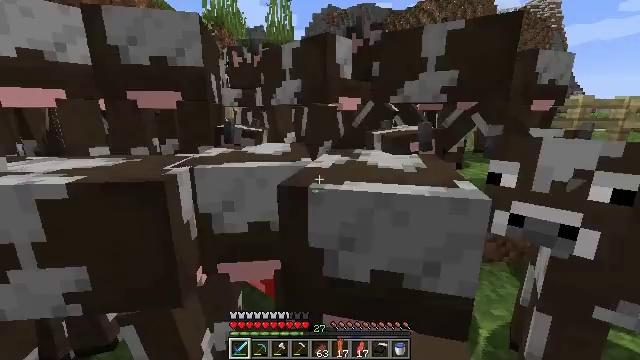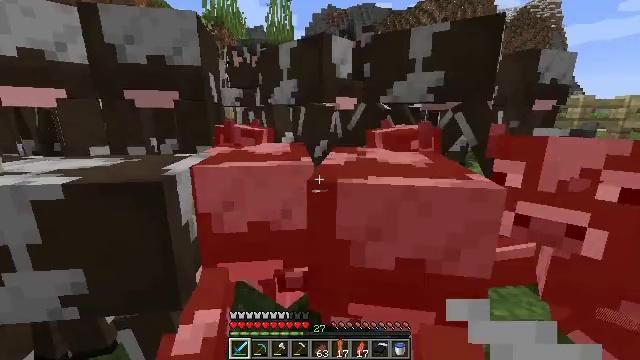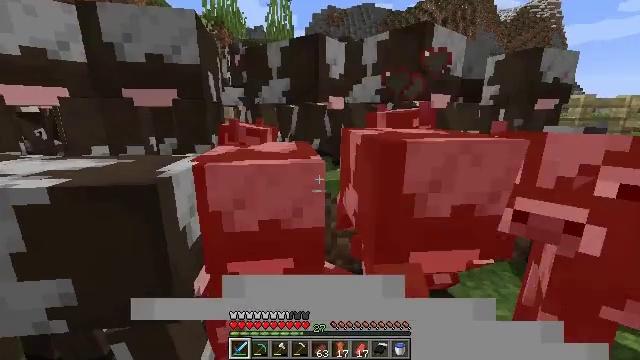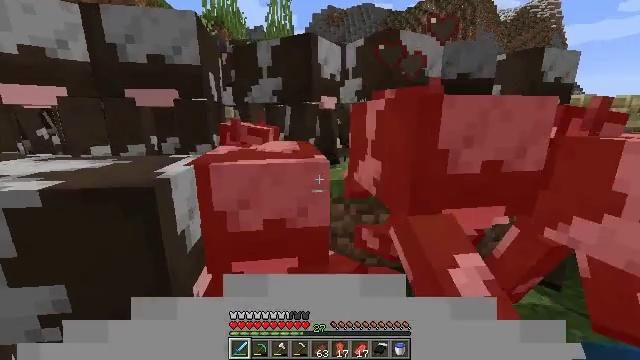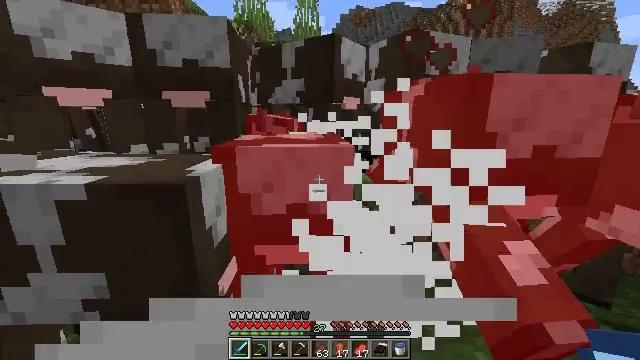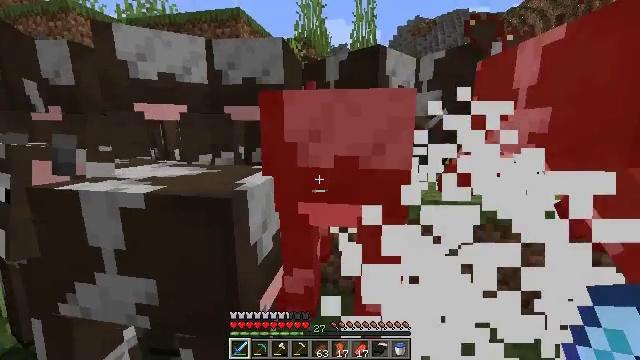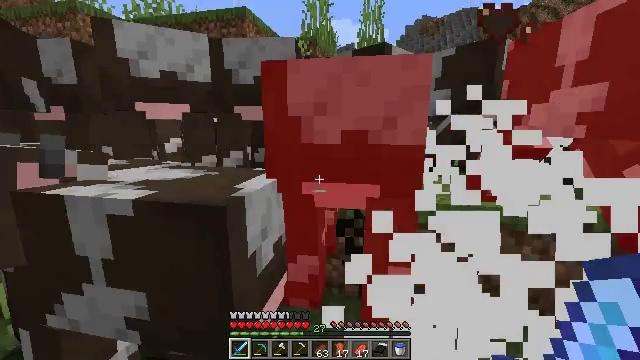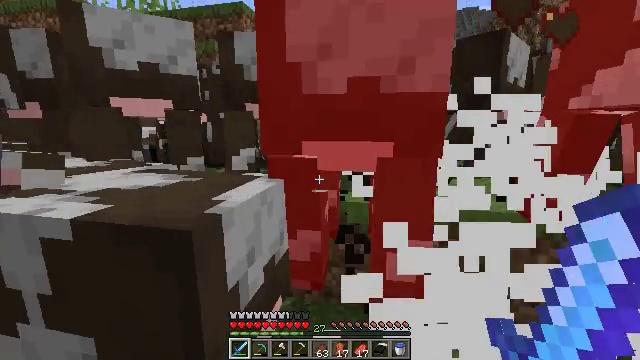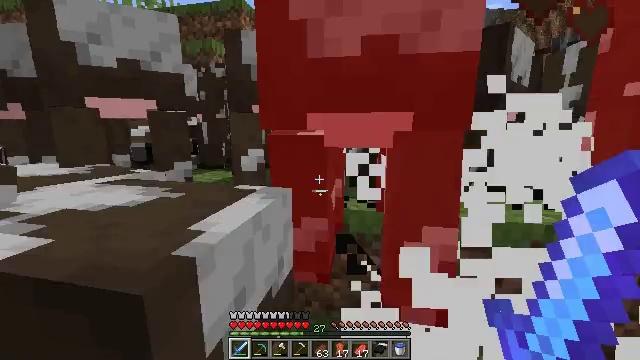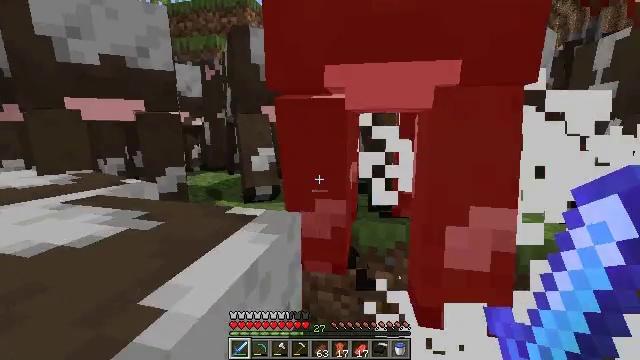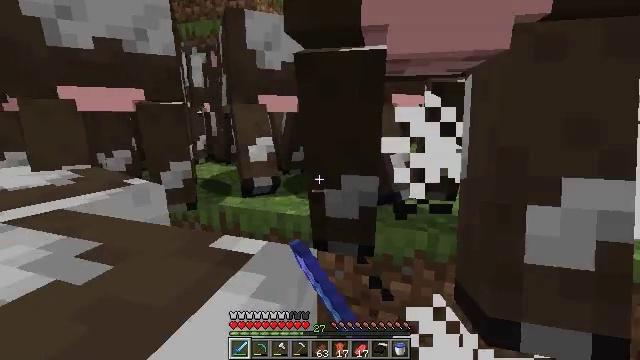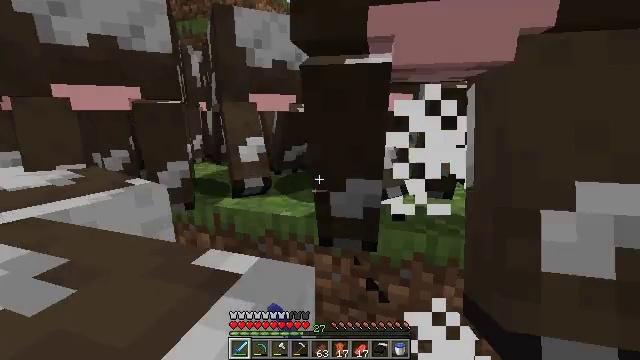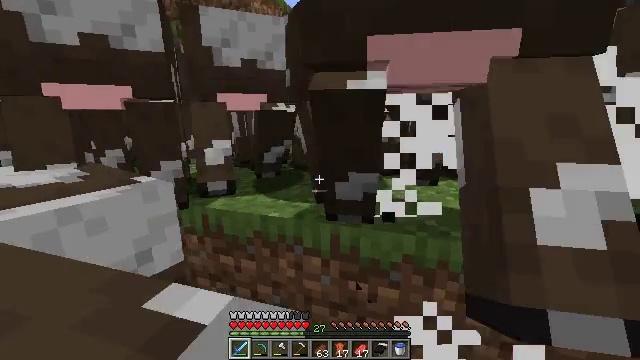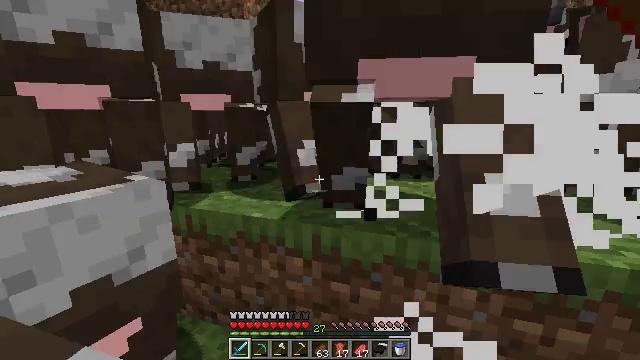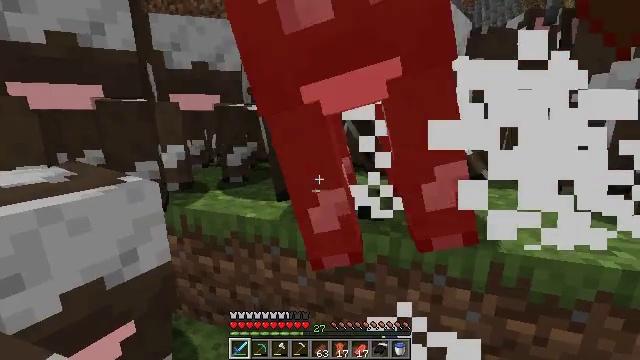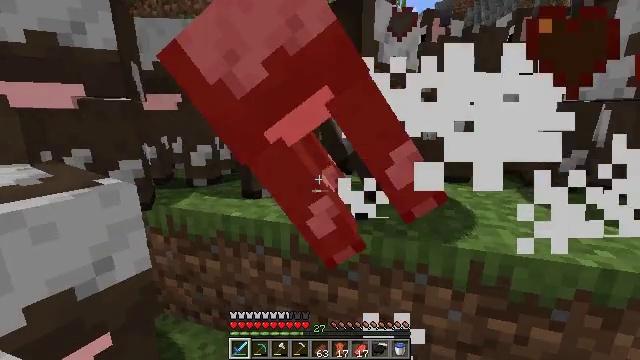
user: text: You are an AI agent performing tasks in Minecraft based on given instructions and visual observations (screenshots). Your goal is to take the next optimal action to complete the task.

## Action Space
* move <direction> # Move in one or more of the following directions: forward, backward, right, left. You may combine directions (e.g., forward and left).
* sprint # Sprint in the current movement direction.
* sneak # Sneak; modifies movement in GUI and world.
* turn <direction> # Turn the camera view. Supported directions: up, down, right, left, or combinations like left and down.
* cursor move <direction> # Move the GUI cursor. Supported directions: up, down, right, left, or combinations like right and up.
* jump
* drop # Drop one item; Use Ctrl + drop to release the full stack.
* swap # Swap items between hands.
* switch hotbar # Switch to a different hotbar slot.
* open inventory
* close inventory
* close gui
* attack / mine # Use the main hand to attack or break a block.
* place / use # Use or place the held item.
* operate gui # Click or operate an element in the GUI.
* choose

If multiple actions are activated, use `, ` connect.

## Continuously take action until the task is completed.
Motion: motion action
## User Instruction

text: Kill the cow.
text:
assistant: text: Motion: no_op
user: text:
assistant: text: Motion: no_op
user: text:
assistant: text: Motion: no_op
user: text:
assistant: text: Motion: turn left
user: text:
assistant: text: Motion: move forward, turn left and up
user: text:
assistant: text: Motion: move forward, turn left
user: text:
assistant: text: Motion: move forward
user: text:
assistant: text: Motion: move forward
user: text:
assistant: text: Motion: move forward, turn left, attack / mine
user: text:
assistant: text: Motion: turn left and down, attack / mine
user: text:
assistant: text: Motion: attack / mine
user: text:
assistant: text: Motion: no_op
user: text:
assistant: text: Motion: no_op
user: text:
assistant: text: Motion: no_op
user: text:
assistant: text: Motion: no_op
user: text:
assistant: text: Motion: no_op
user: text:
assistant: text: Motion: turn right and up
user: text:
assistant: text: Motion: move forward, turn right and up
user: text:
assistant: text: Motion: move forward, turn right and up
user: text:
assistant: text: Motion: move forward, turn right and up
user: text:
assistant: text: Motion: move forward, turn right and up
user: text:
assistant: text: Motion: move forward, turn right
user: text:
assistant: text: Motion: move forward, turn right
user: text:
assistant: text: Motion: move forward, turn right and up
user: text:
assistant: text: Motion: move forward, turn right and up, attack / mine
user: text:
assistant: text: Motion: move forward, attack / mine
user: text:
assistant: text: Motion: move forward
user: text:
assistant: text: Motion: move forward
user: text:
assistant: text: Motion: move forward
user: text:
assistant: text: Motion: move forward, jump